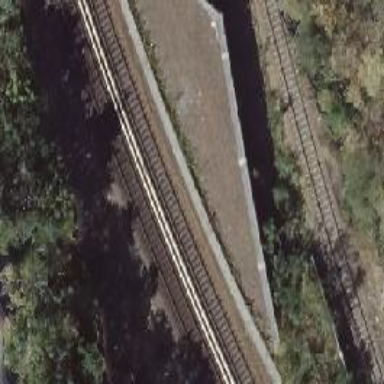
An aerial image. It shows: Railway tunnel with electrified contact lines. The railway has ballastless track.